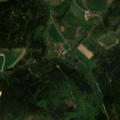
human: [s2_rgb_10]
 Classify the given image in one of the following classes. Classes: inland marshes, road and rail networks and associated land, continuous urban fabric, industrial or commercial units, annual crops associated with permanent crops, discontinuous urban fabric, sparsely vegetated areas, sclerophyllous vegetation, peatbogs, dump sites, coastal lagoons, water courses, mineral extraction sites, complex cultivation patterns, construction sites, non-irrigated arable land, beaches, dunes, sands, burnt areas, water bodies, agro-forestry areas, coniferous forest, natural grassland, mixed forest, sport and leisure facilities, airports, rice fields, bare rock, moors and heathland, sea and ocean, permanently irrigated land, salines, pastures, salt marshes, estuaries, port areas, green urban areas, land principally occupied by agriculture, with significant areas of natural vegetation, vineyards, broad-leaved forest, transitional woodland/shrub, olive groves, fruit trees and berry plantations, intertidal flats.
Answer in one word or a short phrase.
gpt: pastures, broad-leaved forest, coniferous forest, mixed forest